Question: I'm working on an Android Coursera assignment to open a link within a browser using Implicit Intents. Within the code, I have a chooser method that gives one the option of which browser they would like to use. The problem though is that no browser appears using the CATEGORY Browsable option. Please look at the my code:
'''
private void startImplicitActivation() {
Log.i(TAG, "Entered startImplicitActivation()");
// TODO - Create a base intent for viewing a URL
// (HINT: second parameter uses Uri.parse())
String url = "https://www.google.com";
Intent baseIntent = new Intent(Intent.CATEGORY_BROWSABLE, Uri.parse(url));
// TODO - Create a chooser intent, for choosing which Activity
// will carry out the baseIntent
// (HINT: Use the Intent class' createChooser() method)
Intent chooserIntent = new Intent(Intent.createChooser(baseIntent, "Select Your Browser"));
Log.i(TAG,"Chooser Intent Action:" + chooserIntent.getAction());
// TODO - Start the chooser Activity, using the chooser intent
startActivity(chooserIntent);
}
'''
The resulting output when launched in an activity is below (I don't understand why no browsers come up):

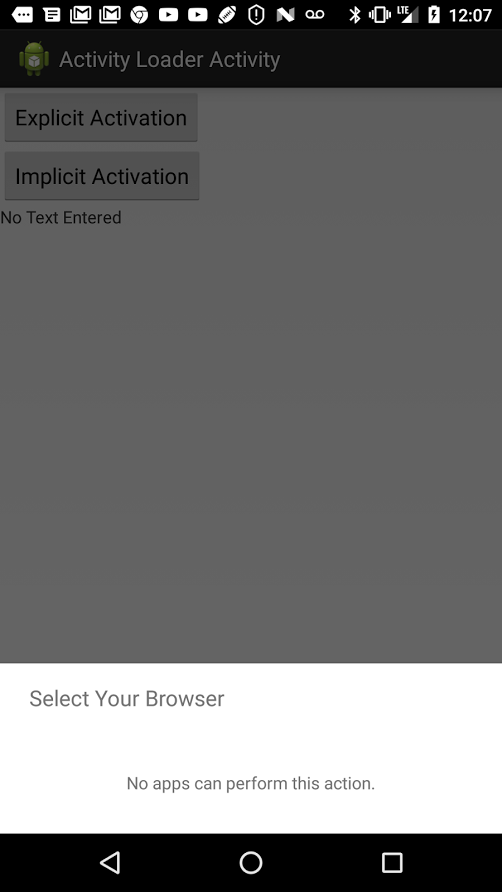
Answer: You can use this:
'''
Intent intent = new Intent(Intent.ACTION_VIEW, Uri.parse("your url"));
startActivity(intent);
'''
I think the code directly opens the popup that which browsers is installed in your phone. You don't write specific code for that.